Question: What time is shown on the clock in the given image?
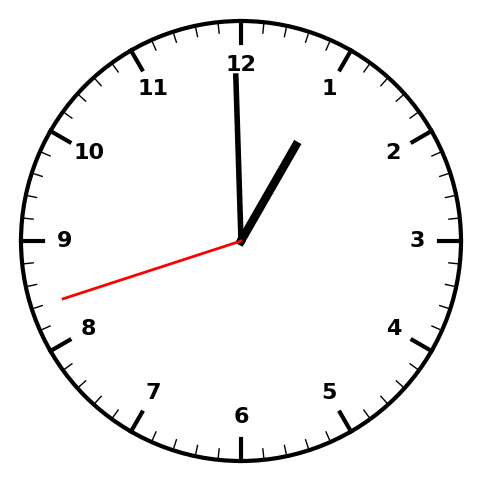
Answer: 12:59:42